Question: What i want to do is the text that is bold i want to show it up here

And my code is
'''
img{
margin-left:10px;
}
'''
html
'''
<div id="wrap">
<img src="bg.jpg" />
<b class="name">WaqasTahir</b>
</div>
'''
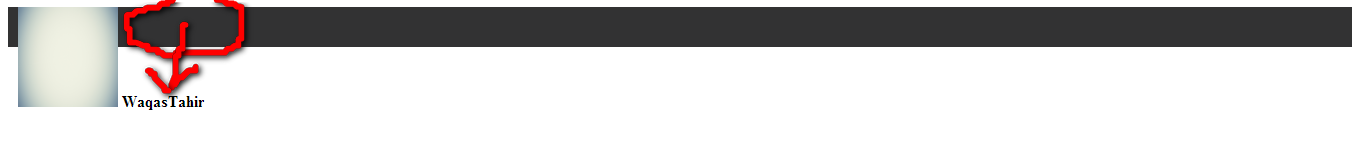
Answer: You need to <URL> your image to the left:
'''
#userimg{
margin-left:10px;
float: left;
}
'''
<URL>